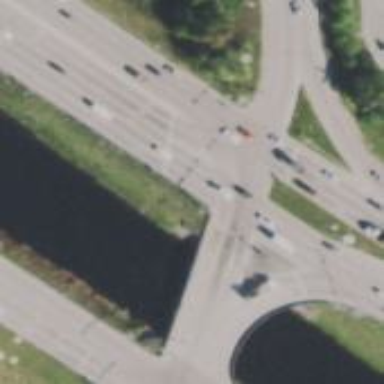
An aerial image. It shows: Trunk link highway.